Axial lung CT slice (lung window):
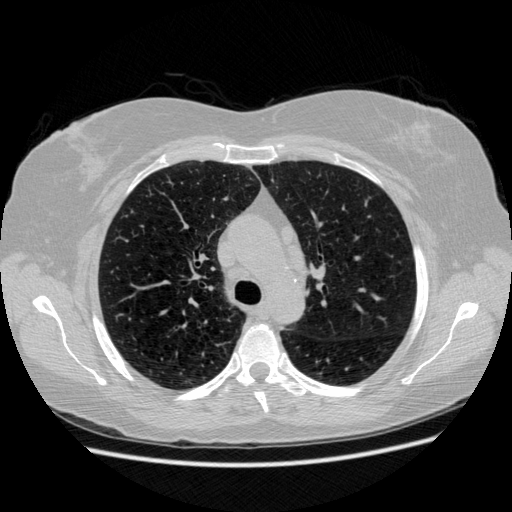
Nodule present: no